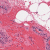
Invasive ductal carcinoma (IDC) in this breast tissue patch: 0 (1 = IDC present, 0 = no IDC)